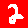
Digit: 2